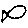
Label: fish